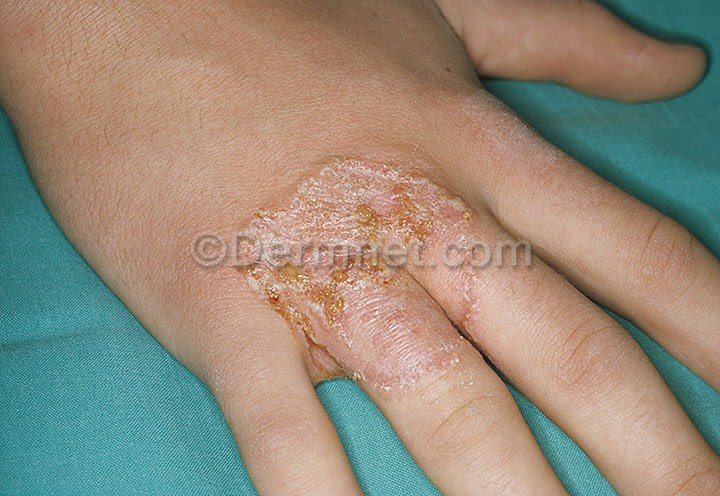
Disease: Tinea Ringworm Candidiasis and other Fungal Infections